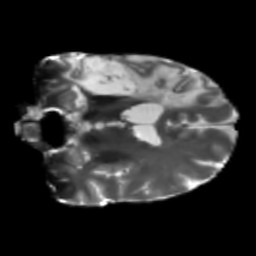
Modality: T2w
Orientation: coronal
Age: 49
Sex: male
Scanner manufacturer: siemens
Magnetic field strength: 3 T
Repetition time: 5.25 s
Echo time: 0.08 s